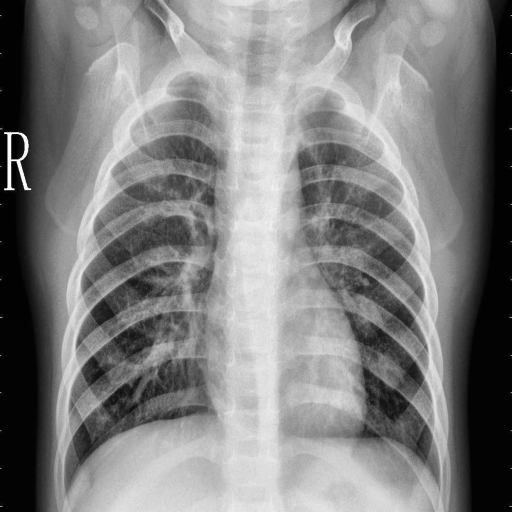
Finding: PNEUMONIA